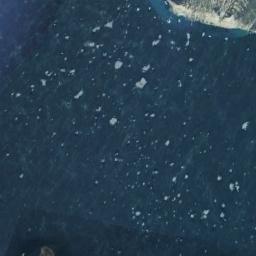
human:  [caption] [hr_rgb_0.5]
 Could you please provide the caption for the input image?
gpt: There are sea ice of different shapes and sizes .

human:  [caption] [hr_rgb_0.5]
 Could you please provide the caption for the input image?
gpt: A lot of small pieces of sea ice are next to the land and the color of the seawater is blue .

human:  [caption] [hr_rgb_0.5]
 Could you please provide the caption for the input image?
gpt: There are many ice on the blue sea next to the land .

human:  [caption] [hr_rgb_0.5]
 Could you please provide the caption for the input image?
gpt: A group of sparse ice cubes floating on the blue sea .

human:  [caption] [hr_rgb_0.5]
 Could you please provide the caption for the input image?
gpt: There are many pieces of sea ice .